Interaction volume radius: 5 \u00c5
Interaction volume height: 15 \u00c5
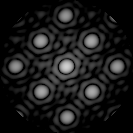
Disorder parameter: 0.0189